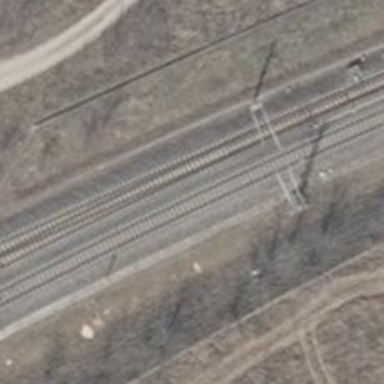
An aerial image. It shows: Junction on the railway.